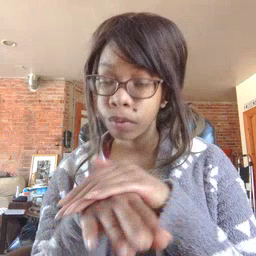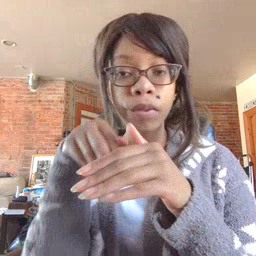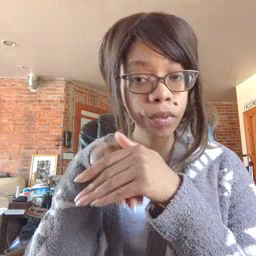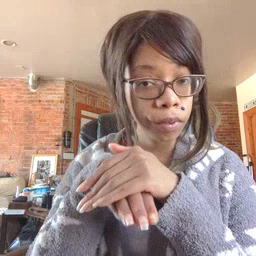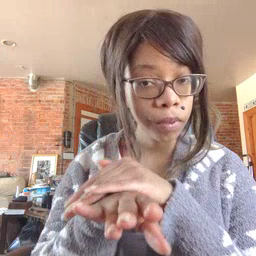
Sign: into